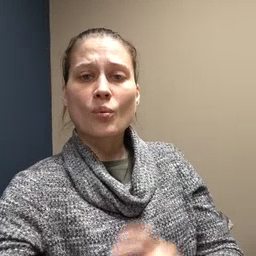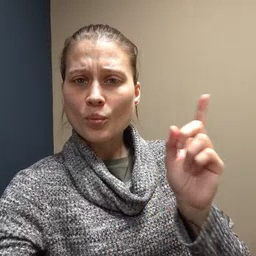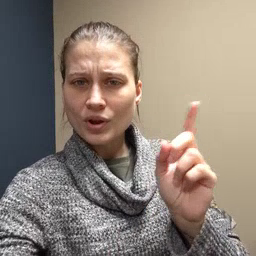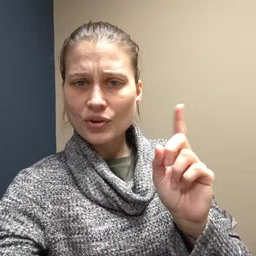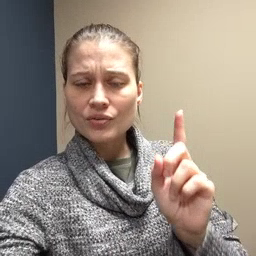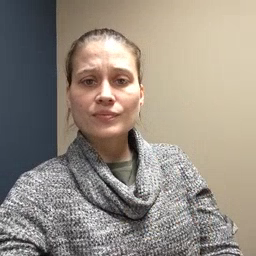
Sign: where